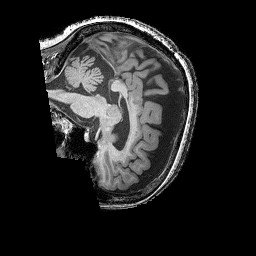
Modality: T1w
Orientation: sagittal
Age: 61
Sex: female
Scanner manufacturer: siemens
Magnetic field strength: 3 T
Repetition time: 2.25 s
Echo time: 0.00411 s